Question: I deploying an application built with runtime packages.
Is there any way to catch the error exception for missing packages files?

I would like to change the text and display some more system information.
As the application won't even start cause it depends on this file i don't know how to catch these kind of exceptions.
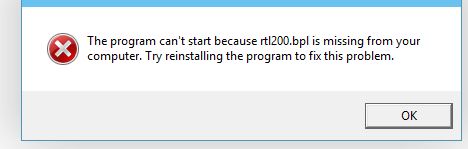
Answer: There is nothing you could catch, as your program will not start running without the BPL file present. When you enable the option to 'Link with Runtime Packages', you have to ensure that all needed BPL files are available for your program. Usually you would place them in the same folder as your program, or place them in a shared folder that is included in the environment 'PATH' if you want to distribute additional programs that use the same BPL files.